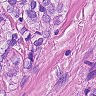
Metastatic tissue present: yes